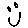
Label: smiley face